Question: I want to show a progress in pie format. Can anyone help?
I have the data to show, but how to show it in this format. Something like progress shown in Google Chrome when we download files.

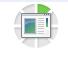
Answer: Based on the links provided by @trashgod, here is one way you can achieve a "Pie" effect. This only handles the indeterminate progress bar, but it would be very easy to add the "determinate" behaviour.
'''
import java.awt.BorderLayout;
import java.awt.Color;
import java.awt.Dimension;
import java.awt.EventQueue;
import java.awt.Graphics;
import java.awt.Graphics2D;
import java.awt.Rectangle;
import java.awt.RenderingHints;
import javax.swing.JComponent;
import javax.swing.JFrame;
import javax.swing.JPanel;
import javax.swing.JProgressBar;
import javax.swing.plaf.basic.BasicProgressBarUI;
/** @see http://stackoverflow.com/questions/<PHONE> */
public class ProgressBarUITest extends JPanel {
public ProgressBarUITest() {
super(new BorderLayout());
JProgressBar jpb = new JProgressBar();
jpb.setUI(new MyProgressUI());
jpb.setForeground(Color.GRAY);
jpb.setIndeterminate(true);
this.add(jpb);
}
private static class MyProgressUI extends BasicProgressBarUI {
private static final int ARC_EXTENT = 25;
@Override
protected void installDefaults() {
super.installDefaults();
progressBar.setBorder(null);
}
@Override
protected void paintIndeterminate(Graphics g, JComponent c) {
int angle = (int) (90 - 360.0 * getAnimationIndex() / getFrameCount());
Graphics2D g2d = (Graphics2D) g;
g2d.setRenderingHint(RenderingHints.KEY_ANTIALIASING, RenderingHints.VALUE_ANTIALIAS_ON);
g.setColor(progressBar.getForeground());
int size = Math.min(c.getWidth(), c.getHeight());
g2d.fillArc((c.getWidth() - size) / 2, (c.getHeight() - size) / 2, size, size, angle - ARC_EXTENT, ARC_EXTENT);
}
@Override
protected Rectangle getBox(Rectangle r) {
if (r != null) {
r.setBounds(progressBar.getBounds());
return r;
}
return progressBar.getBounds();
}
@Override
public Dimension getPreferredSize(JComponent c) {
return new Dimension(100, 100);
}
}
private void display() {
JFrame f = new JFrame("ProgressBarUITest");
f.setDefaultCloseOperation(JFrame.EXIT_ON_CLOSE);
f.add(this);
f.pack();
f.setLocationRelativeTo(null);
f.setVisible(true);
}
public static void main(String[] args) {
EventQueue.invokeLater(new Runnable() {
@Override
public void run() {
new ProgressBarUITest().display();
}
});
}
}
'''